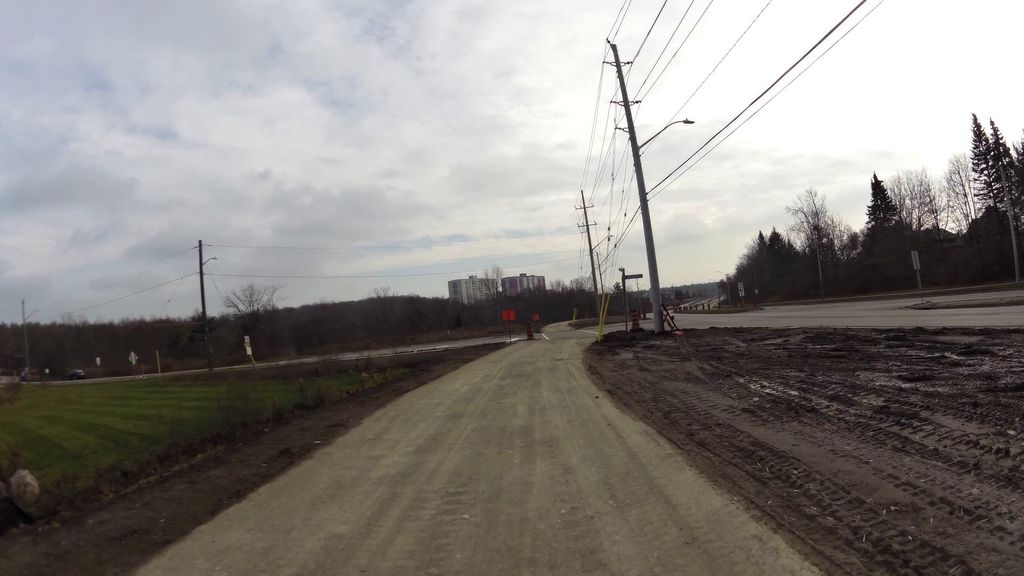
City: kitchener-waterloo